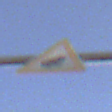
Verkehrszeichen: AmphibienwanderungLinks
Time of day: SunriseSunset
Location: Outdoor (Nature)
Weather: PartlyCloudy
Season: NotSpecified
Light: Natural